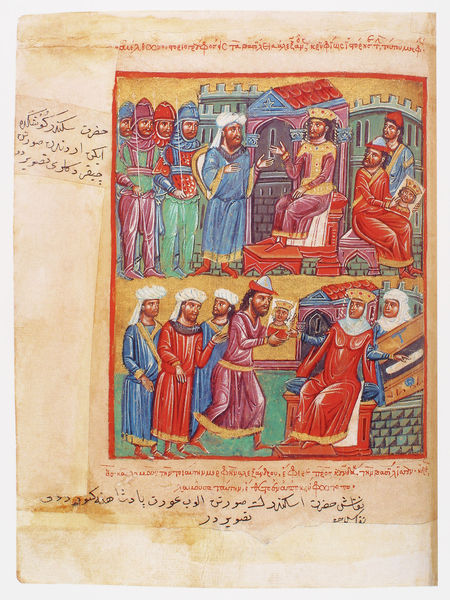
Titel: Der griechische Alexanderroman
Institution: Venedig, Hellenic Institute Codex Gr. 5
Schlagwörter: blau, gemälde, mann, weiß, grün, menschen, sitzen, bunt, kleid, männer, skizze, zeichnung, gebäude, haus, rot, schloss, alt, geschichte, mensch, bild, häuser, personen, krone, prinzessin, schrift, papier, farben, lila, violett, werbung, blue, chair, crown, hat, kaiser, king, könig, men, people, red, soldaten, soldiers, thron, throne, white, black, braut, dress, gray, green, old, portrait, robe, sitting, woman, yellow, picture, pink, schriftzeichen, buch, burg, druck, seite, text, herrscher, tron, ritter, buchdruck, buchseite, pergament, arabisch, silver, man, griechisch, mittelalter, prinz, building, head, house, roof, siedlung, stadtmauer, armor, knight, prince, scroll, hochzeit, tempel, königin, macht, gesandte, verehrung, paper, gabe, turban, castle, color, purple, hats, arabesken, necklace, turbane, human, royal, suche, arms, ink, walls, brick, buildings, colored, hebräisch, geschenke, bräutigam, book, buchmalerei, soldate, alexander, gaben, four, persian, arabic, islam, humans, page, guards, royalty, illumination, five, manuscript, brautwerbung, gift, icon, queen, servants, knights, caps, turbans, present, headress, jar, pharoah, presentation, thrones, card, gifts, note, illuminated, jewlery, presents, nuchmalerei, arabisch buchmalerei, subjects, eygptian, effigy, svhrift, urdu, girt, devotees, matchmaking